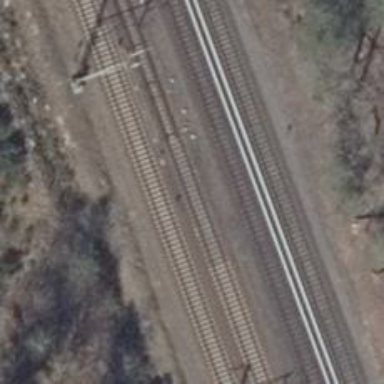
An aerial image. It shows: Railway signal.